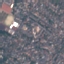
Land use / land cover class: Residential